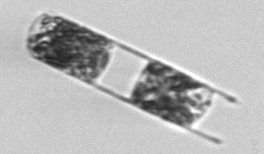
Label: Hemiaulus